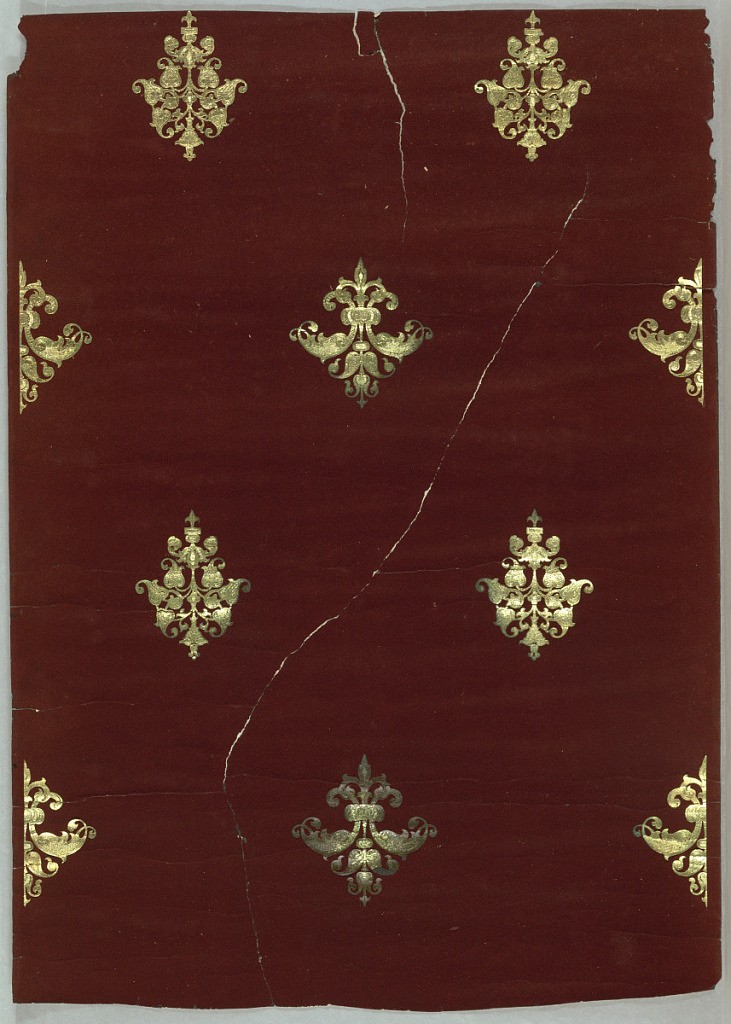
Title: Sidewall
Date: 1860–80
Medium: Stamped and flocked paper
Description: Stamped gold foliate motifs, with two different motifs alternating in vertical rows. Printed on deep burgundy flock ground.